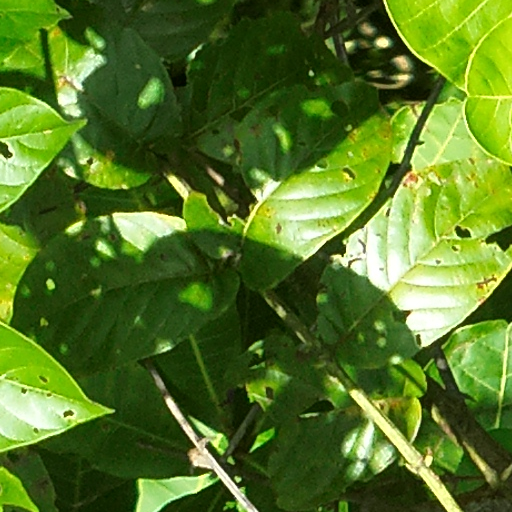
Species: Anacardium excelsum
GBIF accepted scientific name: Anacardium excelsum
Crown area (m\u00b2): 150.925